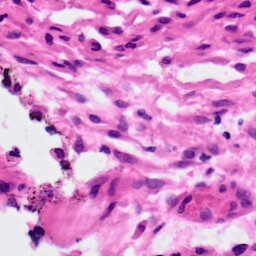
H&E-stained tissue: Ovarian